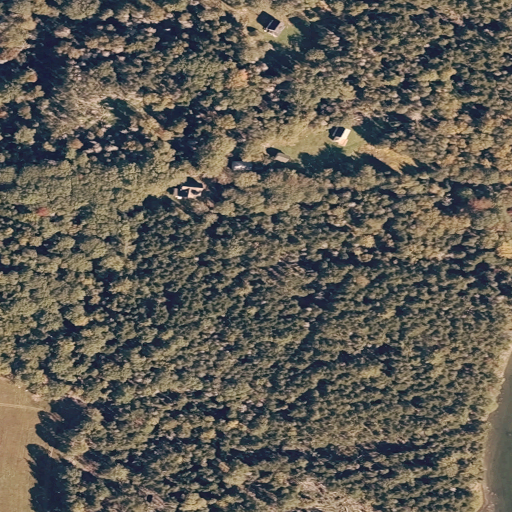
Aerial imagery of island in Maine named Louds Island containing evergreen forest, mixed forest, open development, herbaceous wetlands, low intensity development, grassland, and deciduous forest